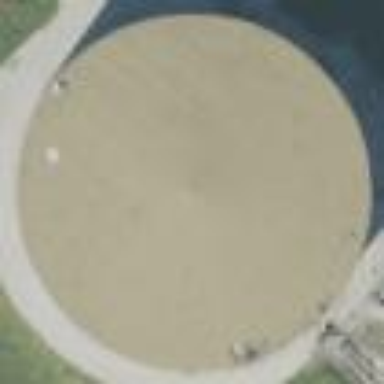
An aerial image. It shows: Storage tank which is man-made.